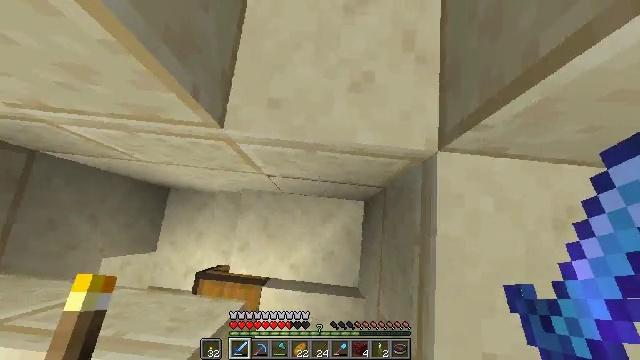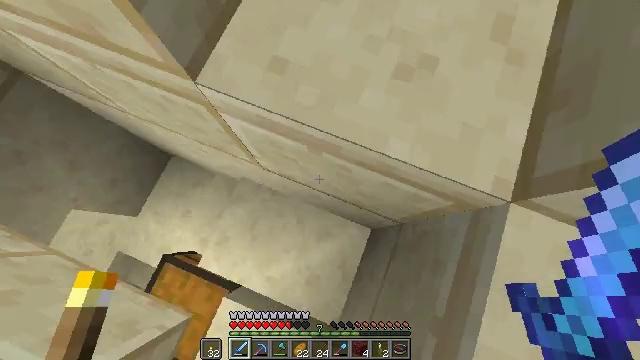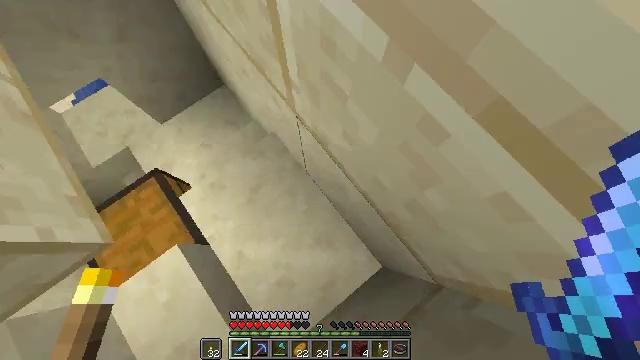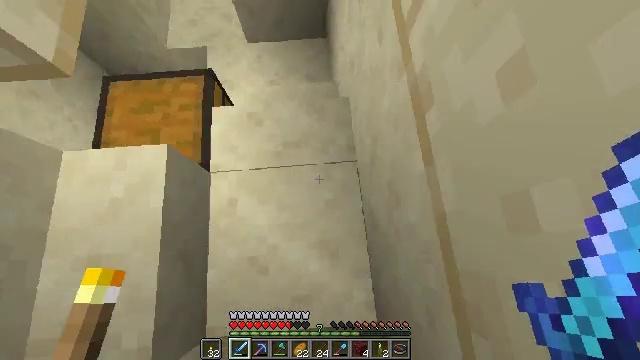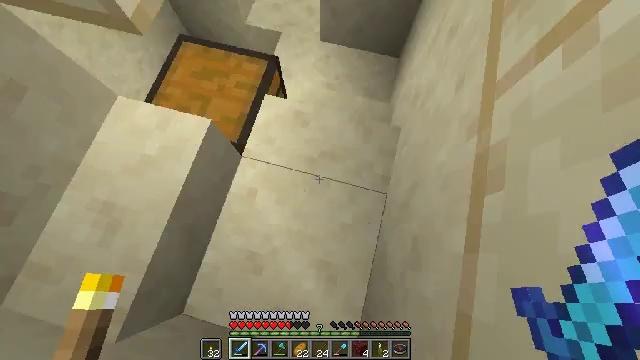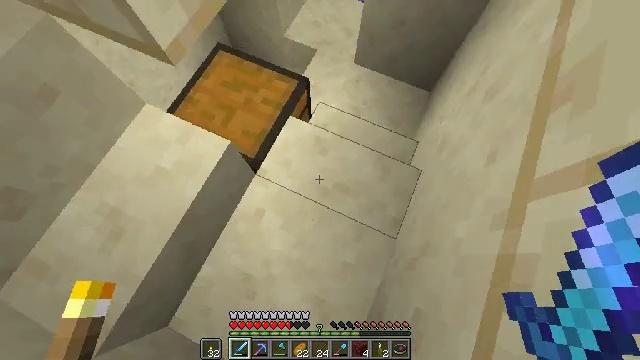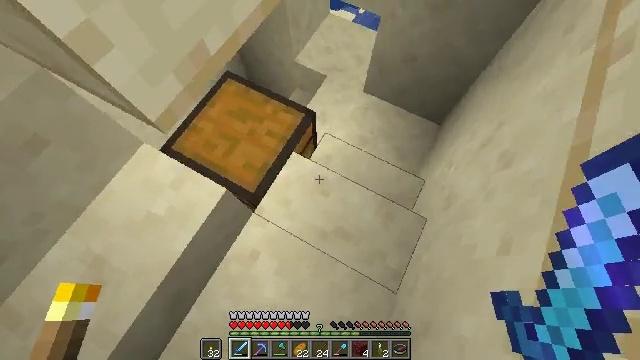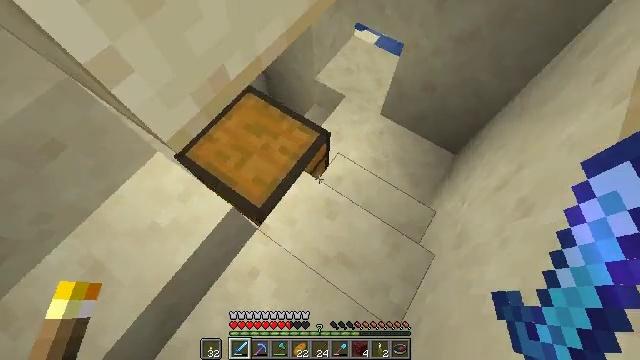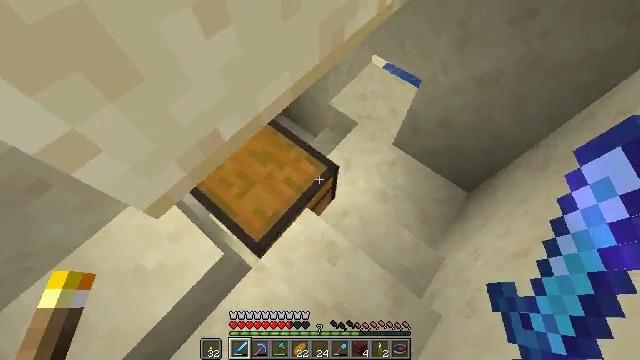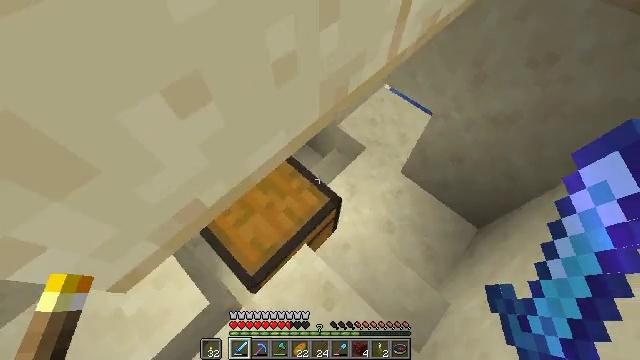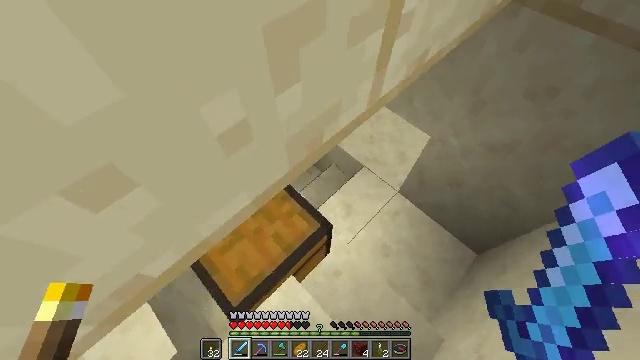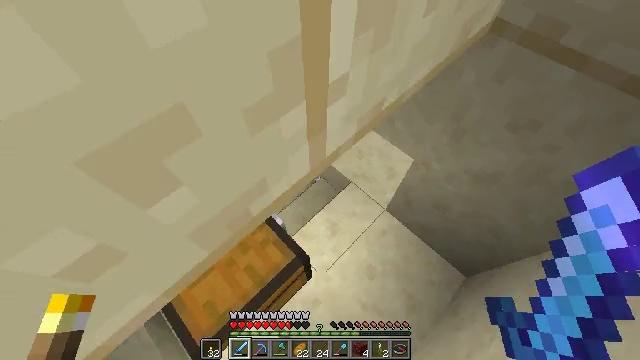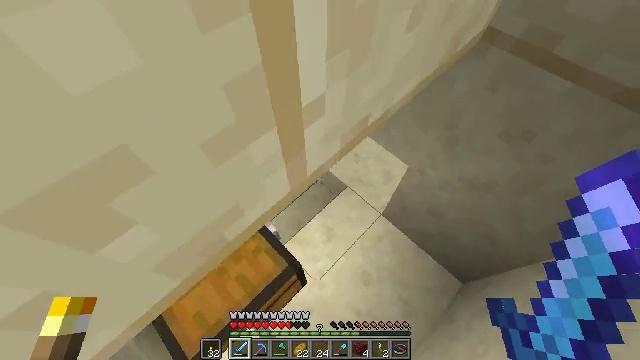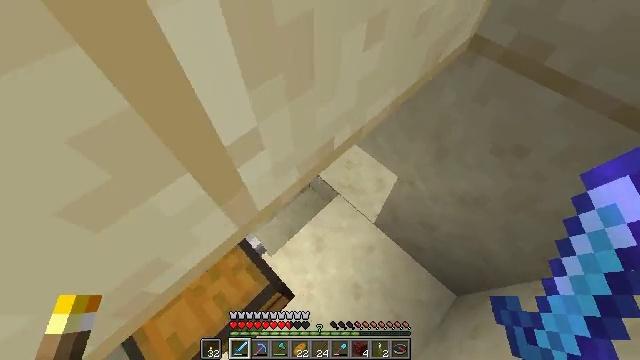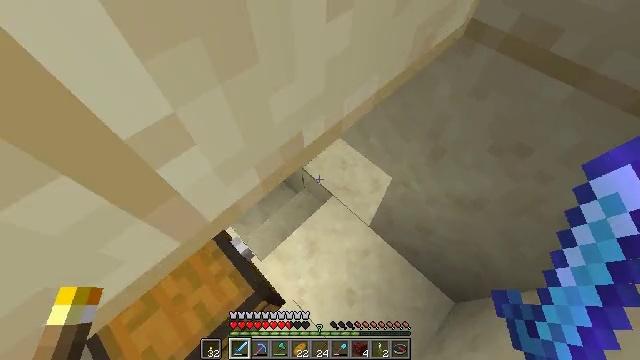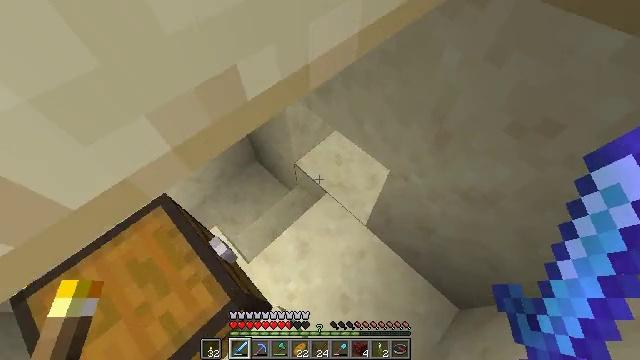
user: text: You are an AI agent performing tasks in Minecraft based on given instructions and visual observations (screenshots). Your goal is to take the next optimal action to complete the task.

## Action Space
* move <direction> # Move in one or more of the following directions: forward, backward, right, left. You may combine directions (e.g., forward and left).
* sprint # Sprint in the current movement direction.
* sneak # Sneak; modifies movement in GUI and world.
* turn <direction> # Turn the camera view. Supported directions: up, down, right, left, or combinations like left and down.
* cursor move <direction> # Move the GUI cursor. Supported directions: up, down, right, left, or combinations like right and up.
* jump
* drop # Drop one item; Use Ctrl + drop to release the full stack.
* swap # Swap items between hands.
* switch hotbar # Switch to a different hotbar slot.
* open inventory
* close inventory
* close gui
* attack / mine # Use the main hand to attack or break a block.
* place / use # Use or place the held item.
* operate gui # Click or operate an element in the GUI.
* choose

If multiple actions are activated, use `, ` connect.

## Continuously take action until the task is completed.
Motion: motion action
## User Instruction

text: Harvest the dead bush.
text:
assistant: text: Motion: move forward, turn left and up
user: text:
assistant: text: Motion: move forward, turn left and up
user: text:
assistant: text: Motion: move forward, turn left
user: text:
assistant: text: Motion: move forward, turn left
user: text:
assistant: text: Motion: move forward, turn left and up
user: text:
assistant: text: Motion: move forward, turn left and up
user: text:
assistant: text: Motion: move forward, turn left and up
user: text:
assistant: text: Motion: move forward, turn left and up
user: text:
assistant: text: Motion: move forward, turn left and up
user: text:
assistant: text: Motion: move forward, turn left and up
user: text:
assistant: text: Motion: move forward
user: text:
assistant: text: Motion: move forward
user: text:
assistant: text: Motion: move forward
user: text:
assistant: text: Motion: move forward
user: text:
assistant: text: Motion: move forward
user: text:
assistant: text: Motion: move forward, turn right and up
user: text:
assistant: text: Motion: move forward, turn right and up
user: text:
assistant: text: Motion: move forward
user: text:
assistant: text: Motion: move forward
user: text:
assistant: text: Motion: move forward, turn left and up
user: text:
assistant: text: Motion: move forward, turn left
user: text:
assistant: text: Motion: move forward, turn left
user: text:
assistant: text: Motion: move forward, turn left and down
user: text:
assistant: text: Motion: move forward
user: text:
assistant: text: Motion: move forward
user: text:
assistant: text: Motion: move forward
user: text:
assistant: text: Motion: move forward
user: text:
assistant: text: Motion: move forward
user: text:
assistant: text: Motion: move forward
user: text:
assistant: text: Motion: move forward, turn left